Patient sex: M
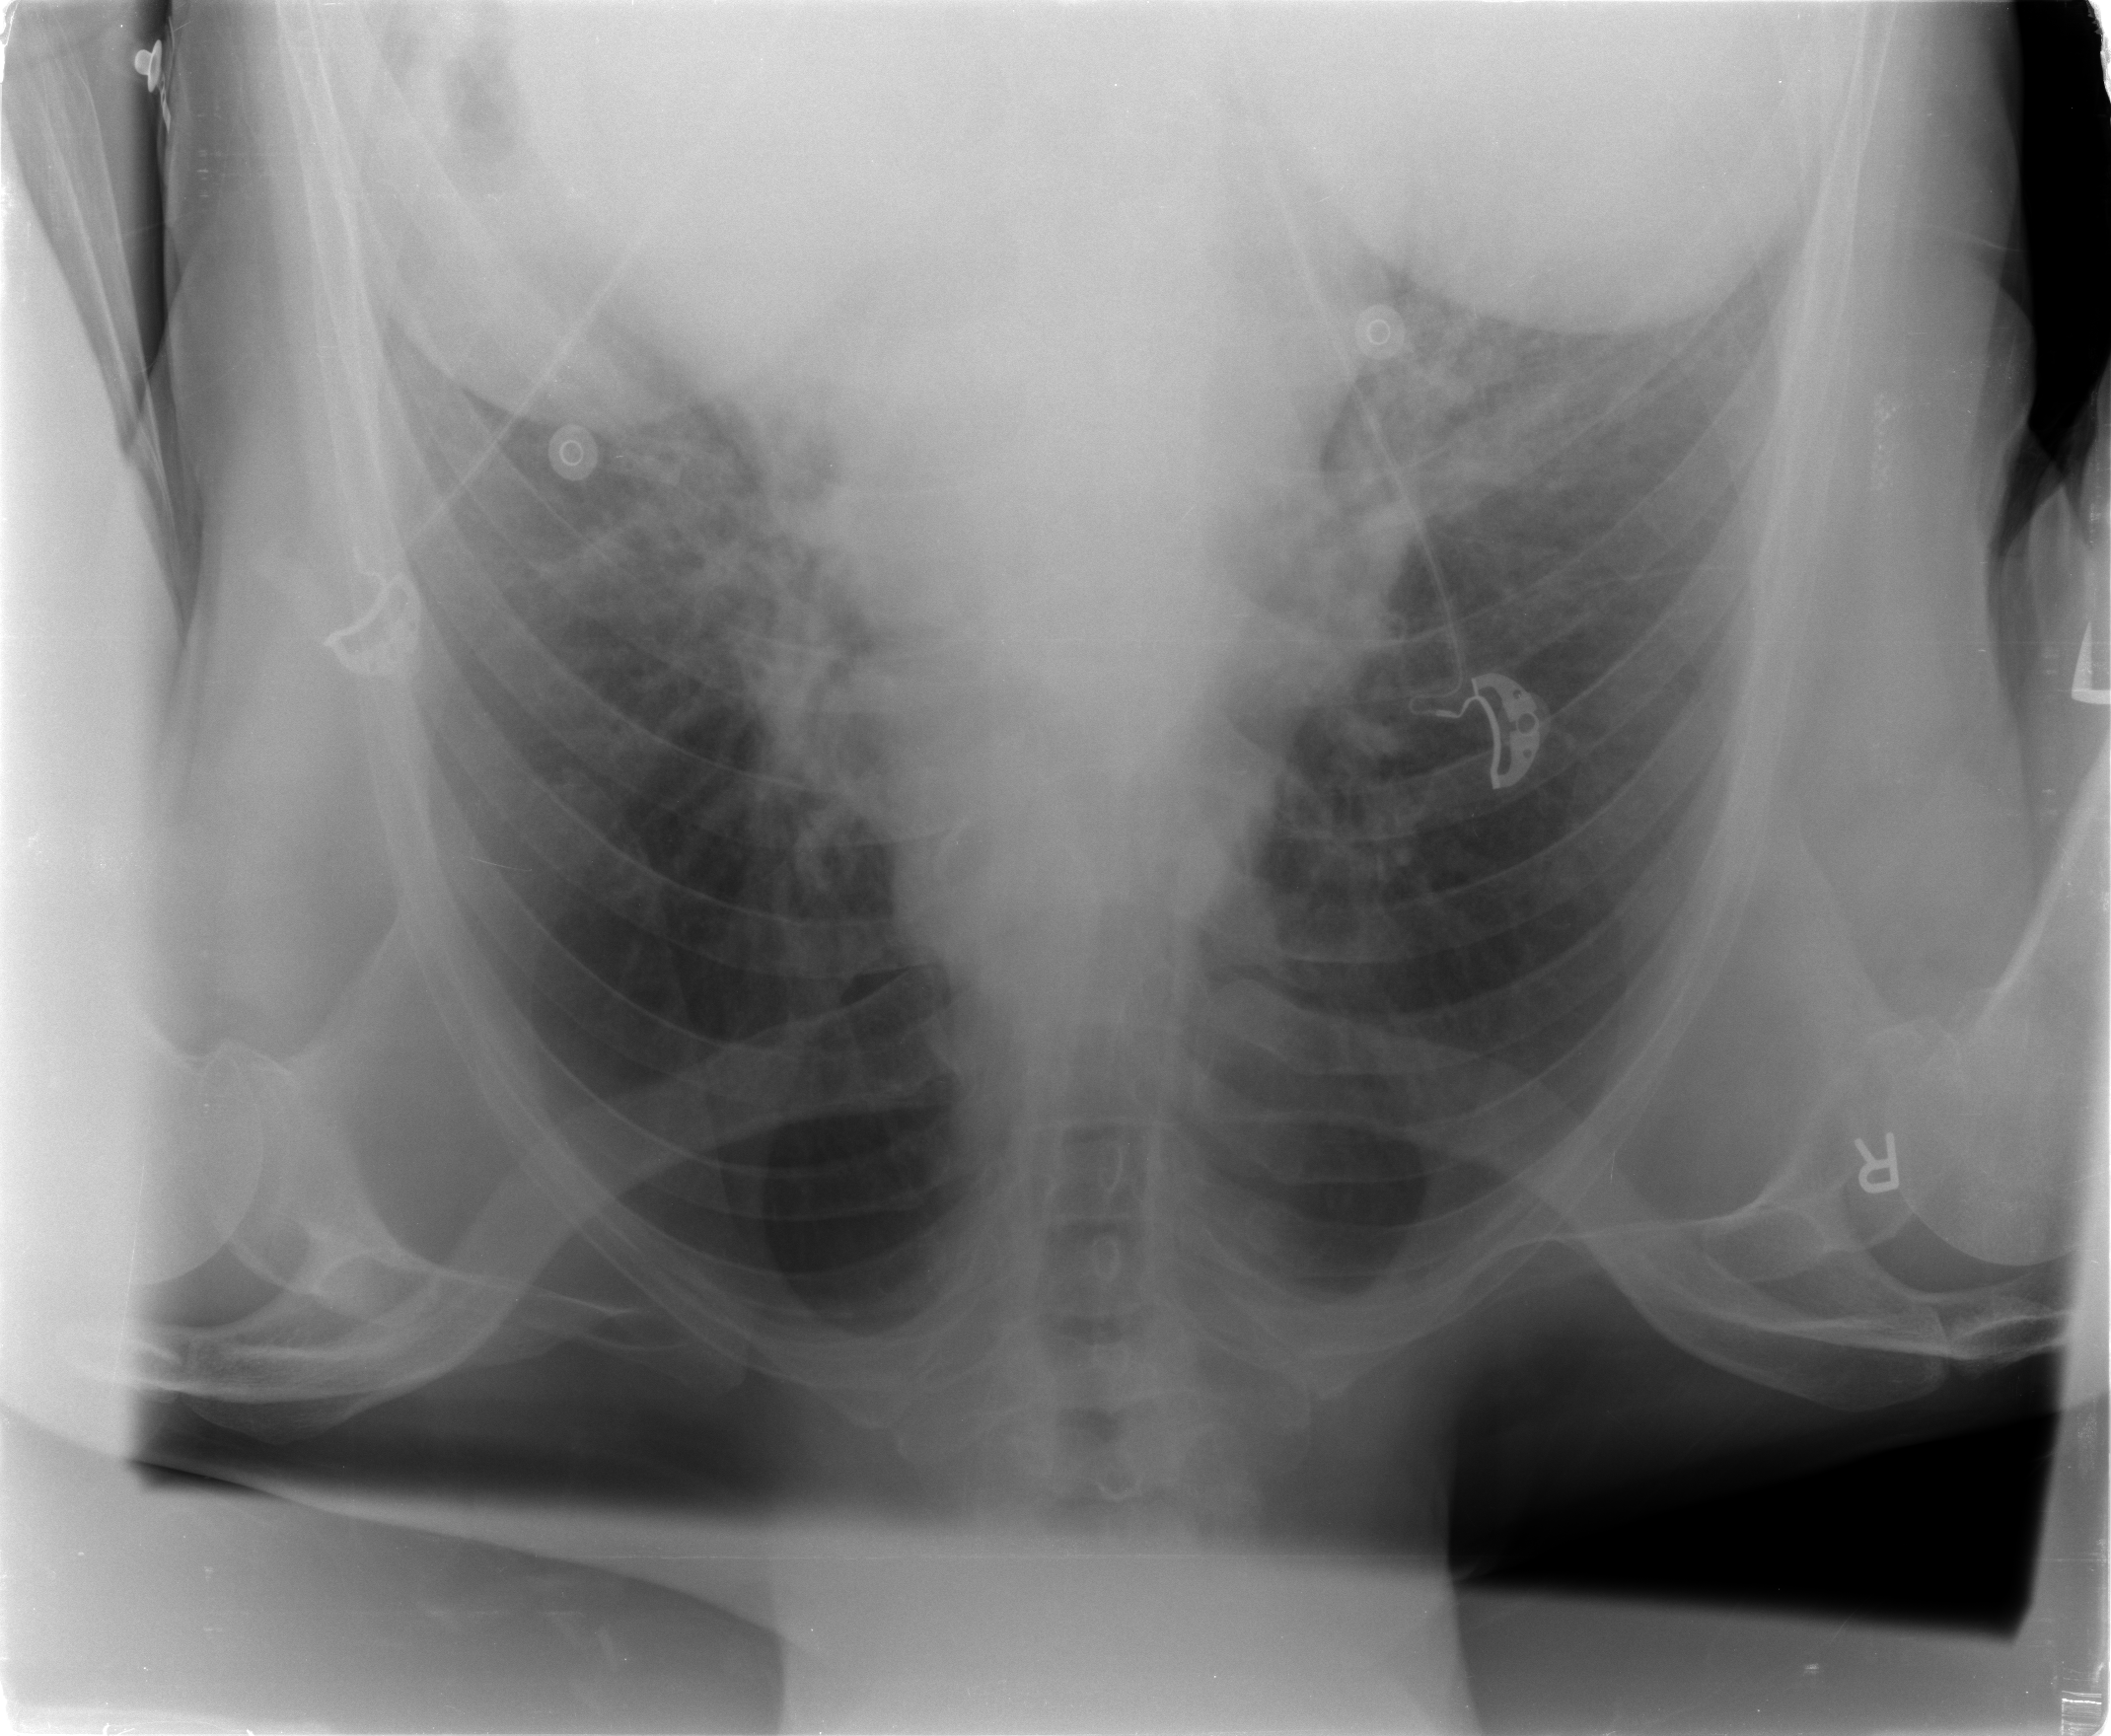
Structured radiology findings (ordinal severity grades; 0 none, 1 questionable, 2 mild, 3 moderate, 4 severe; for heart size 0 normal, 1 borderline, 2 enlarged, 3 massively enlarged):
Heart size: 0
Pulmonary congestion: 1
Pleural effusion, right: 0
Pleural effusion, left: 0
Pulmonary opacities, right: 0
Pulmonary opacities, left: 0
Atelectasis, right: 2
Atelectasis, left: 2